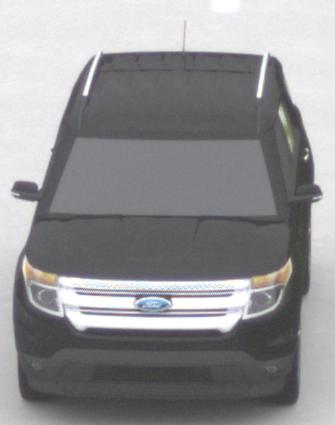
Make: Ford
Model: Explorer
Detailed model: Gen. 5
Model produced from: 2010
Model produced until: 2019
Doors: 5
Color: black
Road condition: dry road
Daytime: midday
Contrast: low contrast